Aerial crown-view tile of a tropical tree (Barro Colorado Island, Panama), acquired 20240813:
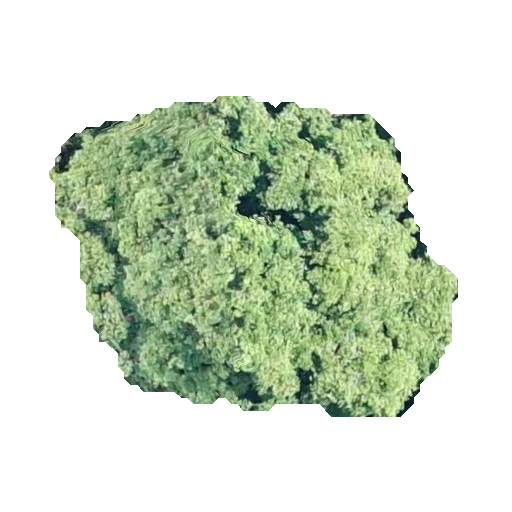
Species: Prioria copaifera
GBIF accepted scientific name: Prioria copaifera
Crown area: 150.01 m²